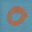
Label: 0